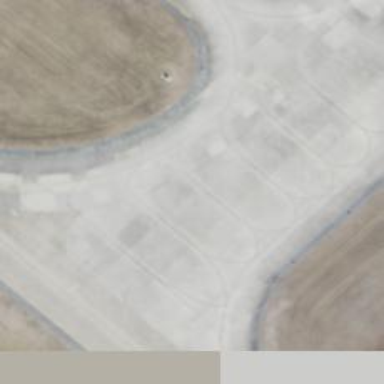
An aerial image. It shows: Asphalt taxiway in the airport.